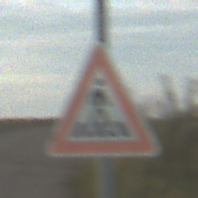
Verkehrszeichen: FussgaengerueberwegLinks
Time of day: SunriseSunset
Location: Outdoor (RoadRail)
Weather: PartlyCloudy
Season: NotSpecified
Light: Natural